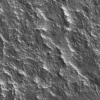
Atmospheric dust classification: not_dusty